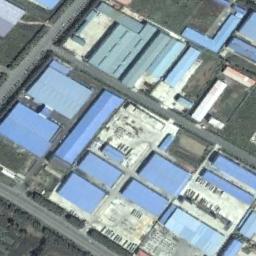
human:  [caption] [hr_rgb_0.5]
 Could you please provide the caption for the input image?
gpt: The industrial area has some blue workshops of different sizes .

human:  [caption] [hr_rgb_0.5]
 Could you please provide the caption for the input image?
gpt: In an industrial area, There are neatly planned factories and roads, Some planned parking lots, Parked items, And good greening .

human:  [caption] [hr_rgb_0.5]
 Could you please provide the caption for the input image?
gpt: Many houses of different shapes and sizes are in the industrial area .

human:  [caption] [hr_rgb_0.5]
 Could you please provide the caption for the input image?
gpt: The industrial area is large .

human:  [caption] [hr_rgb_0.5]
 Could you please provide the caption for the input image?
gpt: There are some blue buildings and green lawns on the industrial area .